Question: i wanted to know how can i display the images like the on in the picture: i know that i have to retrive the images using a while loop, but then displaying them like this is the difficult bit, thanks!! :))

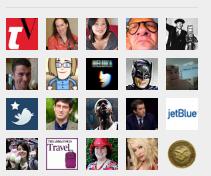
Answer: Maybe this:
'''
<UL>
<LI CLASS="image">
<IMG SRC="..." />
</LI>
<LI CLASS="image">
<IMG SRC="..." />
</LI>
<LI CLASS="image">
<IMG SRC="..." />
</LI>
</UL>
'''
With this CSS:
'''
.image {
display: inline;
}
'''